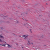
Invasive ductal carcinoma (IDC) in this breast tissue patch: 1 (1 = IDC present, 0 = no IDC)